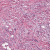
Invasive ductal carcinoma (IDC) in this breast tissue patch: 1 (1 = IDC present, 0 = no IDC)